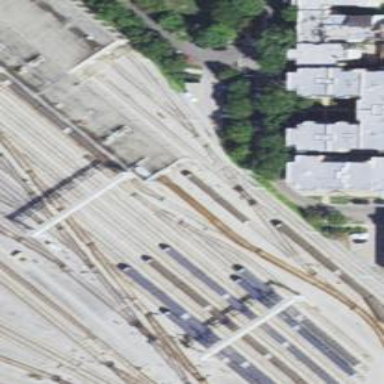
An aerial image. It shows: Yard area with electrified rail tracks.